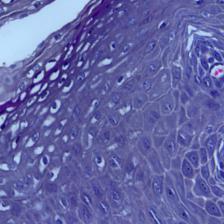
Diagnosis: Normal